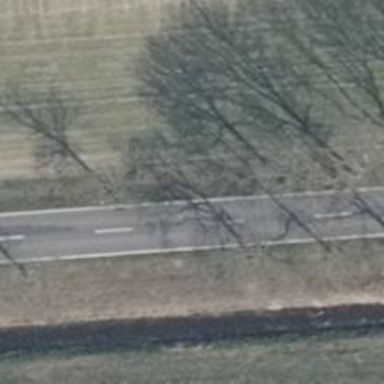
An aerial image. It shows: Row of trees in natural setting.